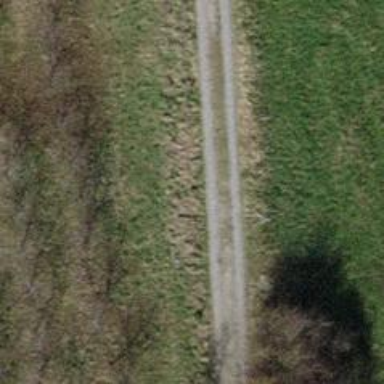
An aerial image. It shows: Pebblestone track with grade2 tracktype.